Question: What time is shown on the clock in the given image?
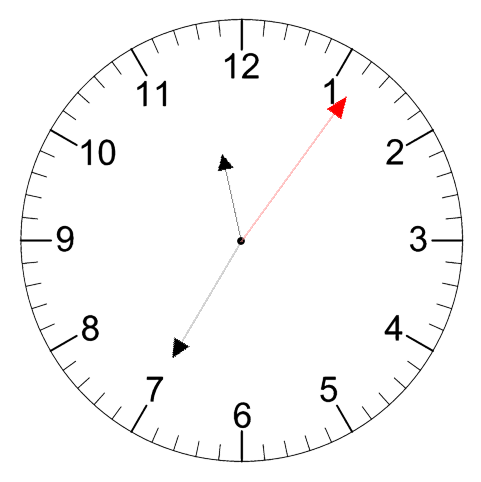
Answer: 11:35:06